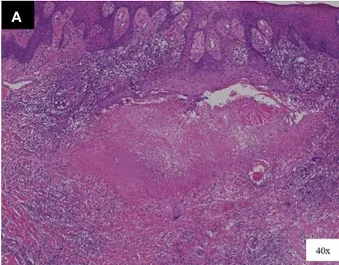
Histopathological features of the biopsy. (A, B) the presence of necrotizing granulomas with variable lymphocytic infiltration, as demonstrated by hematoxylin-eosin staining.
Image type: pathology (h&e)